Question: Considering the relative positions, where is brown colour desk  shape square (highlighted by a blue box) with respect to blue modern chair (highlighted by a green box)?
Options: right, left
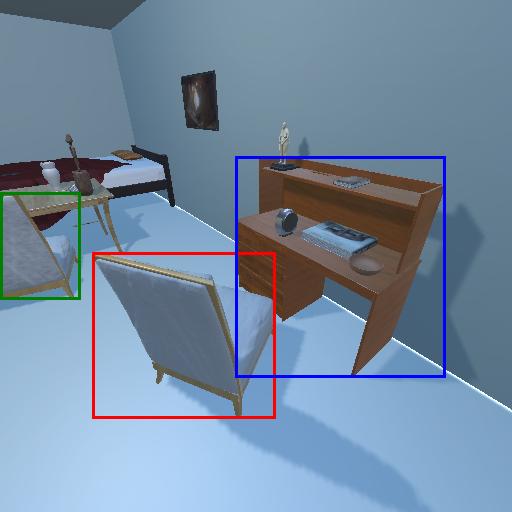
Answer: right